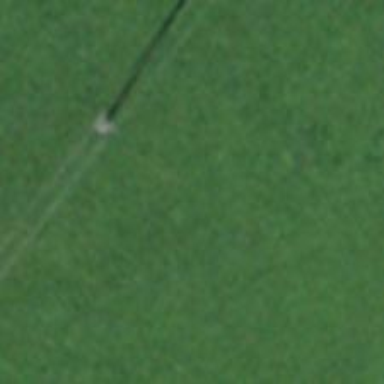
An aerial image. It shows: Power pole.